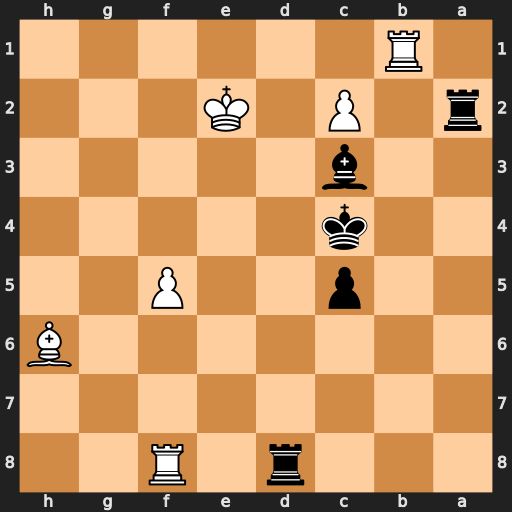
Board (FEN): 3r1R2/8/7B/2p2P2/2k5/2b5/r1P1K3/1R6
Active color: b
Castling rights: -
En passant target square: -
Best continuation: Rxc2+ Kf3 Rd3+ Be3 Rh2 Re8 Bd2 Rd1 Rh3+ Ke2 Rdxe3+ Rxe3 Bxe3